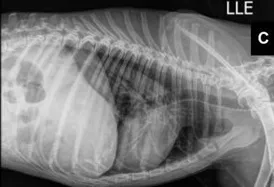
Thoracic radiographs, post-surgical staging (27 days). Left lateral view (LLE - latero-lateral esquerda), showing no evidence of metastasis.
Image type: radiology (x_ray)